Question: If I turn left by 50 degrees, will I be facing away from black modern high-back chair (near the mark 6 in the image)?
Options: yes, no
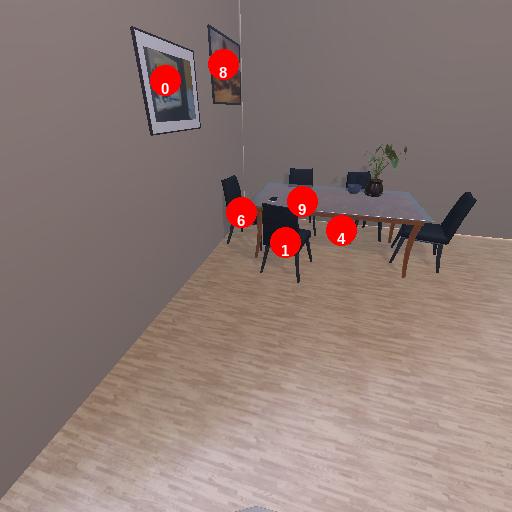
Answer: yes